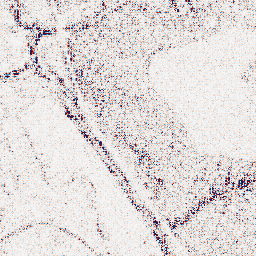
Category: wavelet
Decomposition family: wavelet_biorthogonal
Decomposition parameters: wavelet: bior4.4
level: 1
Upsampling method: bicubic
Upsampling parameters: scale: 2
Upsampling scale: 2